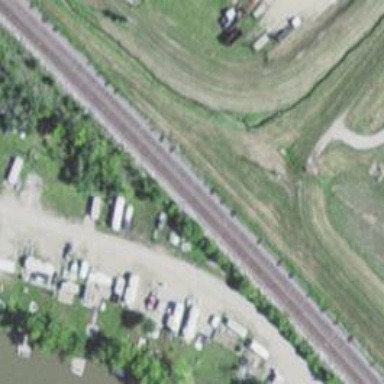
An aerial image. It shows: Railway track.